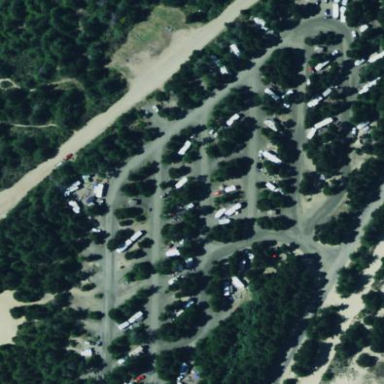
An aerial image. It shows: Caravan site for tourism.